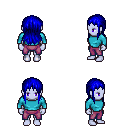
a pixel art fantasy rpg character, female body template, dark elf, purple skin, teal long-sleeve shirt, magenta pants, blue unkempt hairstyle, four views (front, back, left, right), 2x2 character sprite sheet, small pixel art, hard edges, no anti-aliasing